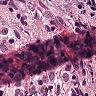
Metastatic tissue present: yes